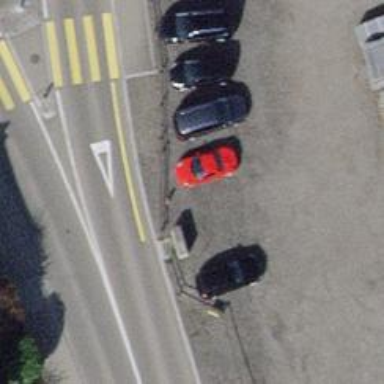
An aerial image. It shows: Street cabinet.